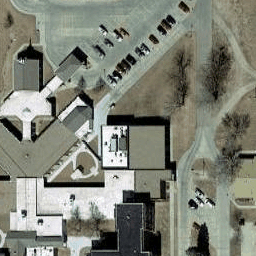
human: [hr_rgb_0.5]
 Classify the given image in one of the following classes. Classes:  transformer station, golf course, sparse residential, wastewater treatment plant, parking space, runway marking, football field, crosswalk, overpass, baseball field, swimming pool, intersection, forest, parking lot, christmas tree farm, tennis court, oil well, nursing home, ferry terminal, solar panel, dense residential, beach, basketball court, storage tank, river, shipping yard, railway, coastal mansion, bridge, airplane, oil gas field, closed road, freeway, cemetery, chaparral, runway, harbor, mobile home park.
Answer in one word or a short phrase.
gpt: nursing home